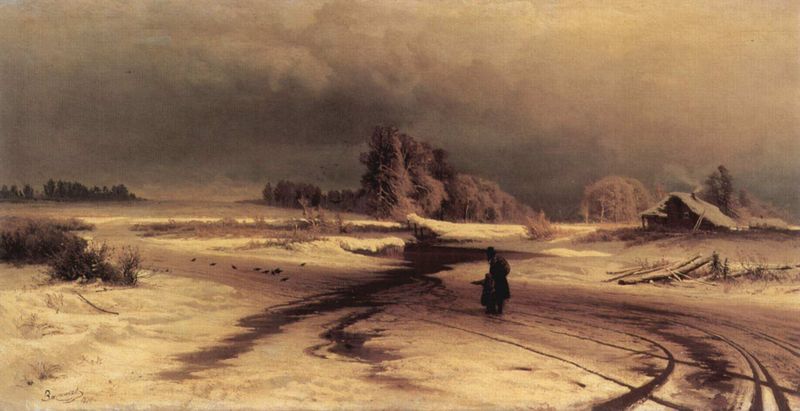
Titel: Tauwetter
Künstler: Fjodor Alexandrowitsch Wassiljew
Standort: Sankt Petersburg
Institution: Staatliches Russisches Museum
Schlagwörter: baum, dunkel, feuer, gemälde, gewitter, gruppe, himmel, laub, mann, schatten, wasser, weiß, wolken, baumstämme, bäume, fluss, gelb, landschaft, menschen, mädchen, see, teich, braun, grau, holz, licht, schwarz, strasse, dach, eis, gras, haus, schnee, tiere, weg, arm, mensch, bach, birken, ebene, einsamkeit, ferne, gräser, horizont, kalt, natur, vögel, busch, büsche, flach, gebüsch, hütte, qualm, rauch, sonne, sträucher, wege, kind, mutter, paar, vater, rosa, wald, weiher, pfütze, zwei, russland, spuren, dächer, lila, nebel, violett, winter, sigantur, grube, sturm, stämme, unwetter, blue, oil, people, white, afternoon, black, dark, empty, gray, grey, painting, woman, yellow, reflection, brown, zeigen, steppe, fahrspuren, kälte, tanne, wood, sad, smoke, lache, cloud, clouds, karg, man, rock, sky, stone, tree, schwart, building, field, house, lake, landscape, mountain, nature, peasant, sand, water, unkraut, distance, horizon, lane, roof, street, trees, death, brennholz, boy, child, winterlandschaft, ereignis, frost, raureif, schlitten, snow, wagenspuren, gestrüpp, evening, forest, grass, light, river, stream, bushes, night, path, road, kräuter, forst, shadow, mother, realism, animals, bird, coats, walking, birds, romantic, romanticism, krähen, raben, sohn, ice, photo, cloudy, dead, storm, wind, children, scene, person, rural, baracke, day, human, matsch, radspuren, gefroren, walk, watercolor, olz, verschneit, ground, what, reifenspuren, sträuche, dull, watching, sublime, weather, gothic, spurrillen, hut, animal, war, eisig, trist, bush, cabin, farm, farmer, plains, pond, shack, timber, cottage, bude, skandinavien, brush, figure, chimney, dutch, desert, dry, shrubs, cold, friedrich, junge, duster, pointing, humans, fog, train, blank, tan, werg, barren, father, gesture, plain, son, kid, standing, trail, north, russia, left, wheel, erwachsener, cracks, sibirien, sled, barn, dirty, dessert, surreal, broken, silhouette, sepia, point, bleak, ann, schneematsch, woods, body language, vista, countryside, agriculture, skating, lonely, melancholy, verwehung, david, windy, traveler, burn, lost, logs, sorrow, canal, tracks, wild, log, labour, melting, traces, vogelfutter, vorfall, e, medow, erwachseer, sjy, shrubbery, baren, an, ice skating, frozen, creek, tres, bonnard, crows, crow, human figure, desolate, monocrome, depressing, snowing, dim, snowmelt, dark sky, dismal, isolatino, isolation, vast, solitude, abandoned, lodge, canada, ar, freezing, skateing, dark clouds, suburb, chil, vasnetzov, savrasov, chold, grandfather, frozenwinter frozen pond, storm clouds, bad weather, forzen, adult, roda, trails, tree], tad, blizzard, ravens, apocolyptic